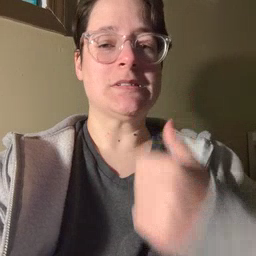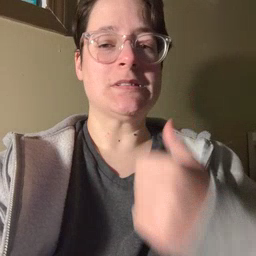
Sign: napkin